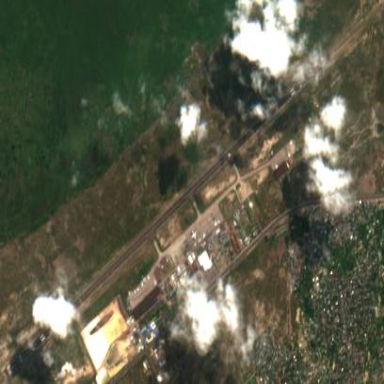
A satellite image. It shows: Apron at the airport.